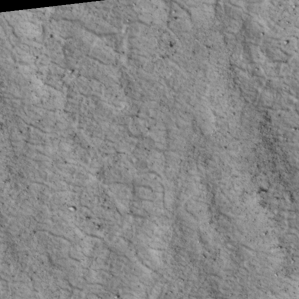
Label: non_frost